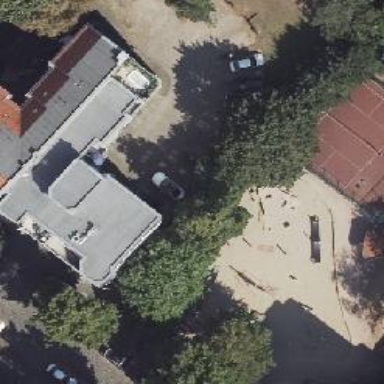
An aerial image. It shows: Sandpit playground.